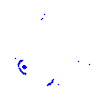
Particle: proton